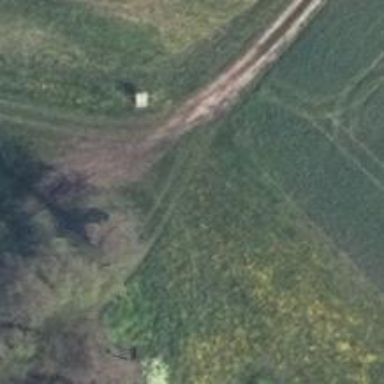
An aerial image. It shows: Hunting stand.